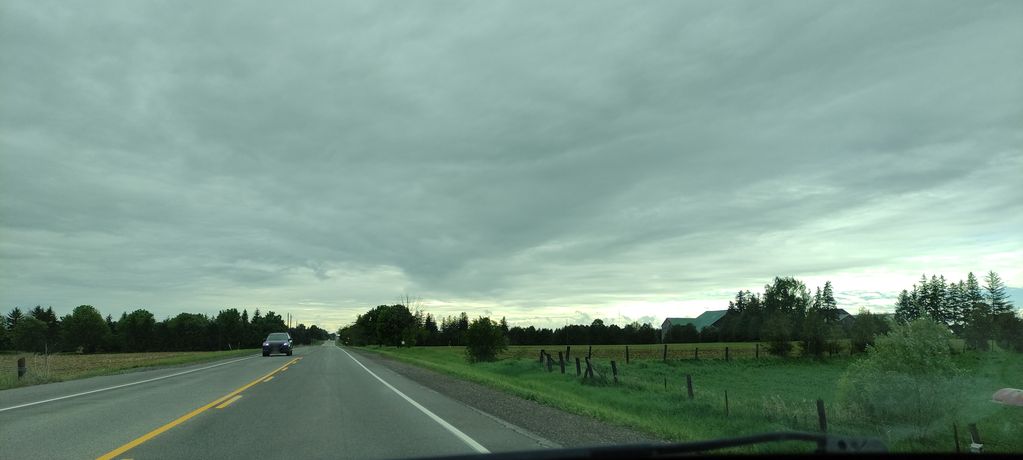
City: kitchener-waterloo